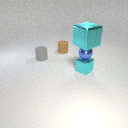
small blue metal sphere below large cyan metal cube